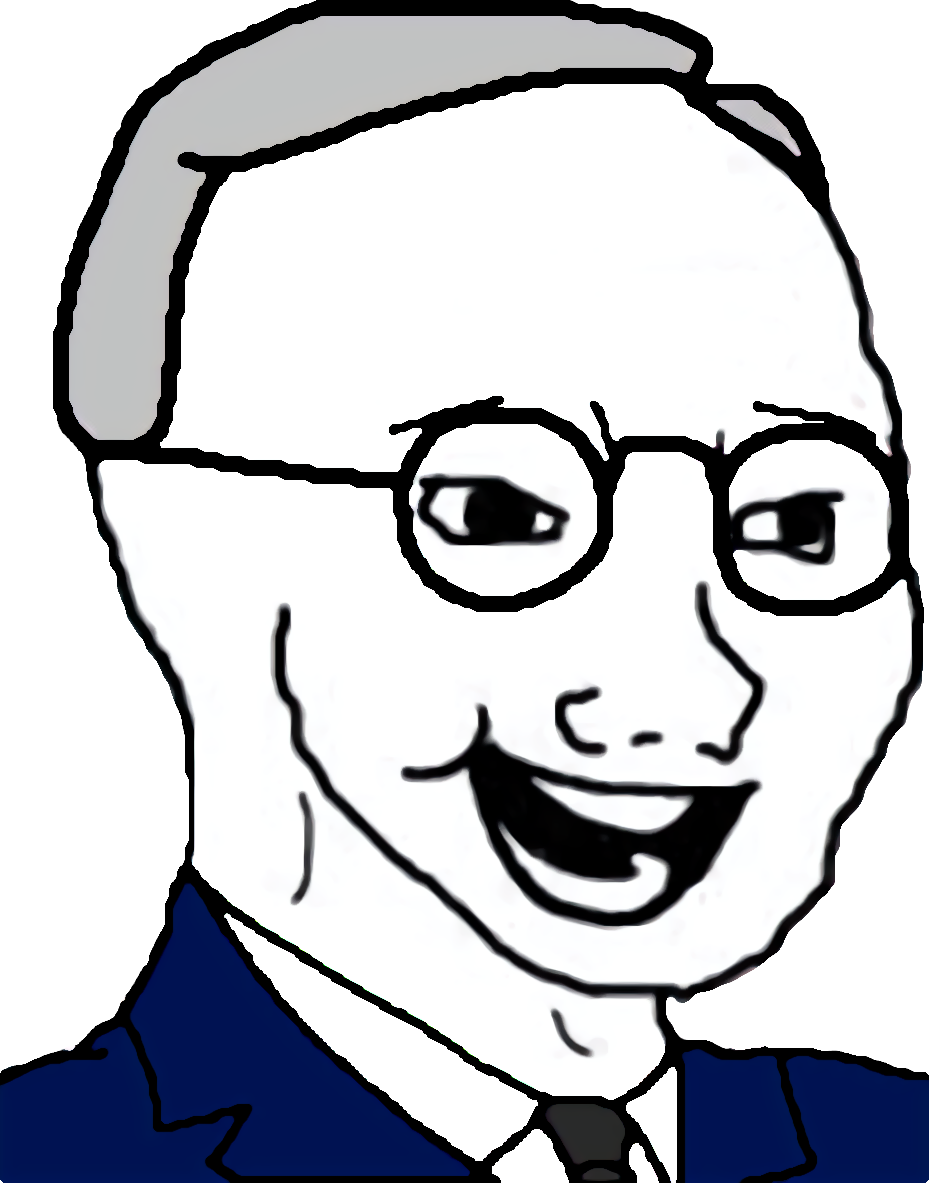
Label: 5_Bloomer